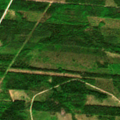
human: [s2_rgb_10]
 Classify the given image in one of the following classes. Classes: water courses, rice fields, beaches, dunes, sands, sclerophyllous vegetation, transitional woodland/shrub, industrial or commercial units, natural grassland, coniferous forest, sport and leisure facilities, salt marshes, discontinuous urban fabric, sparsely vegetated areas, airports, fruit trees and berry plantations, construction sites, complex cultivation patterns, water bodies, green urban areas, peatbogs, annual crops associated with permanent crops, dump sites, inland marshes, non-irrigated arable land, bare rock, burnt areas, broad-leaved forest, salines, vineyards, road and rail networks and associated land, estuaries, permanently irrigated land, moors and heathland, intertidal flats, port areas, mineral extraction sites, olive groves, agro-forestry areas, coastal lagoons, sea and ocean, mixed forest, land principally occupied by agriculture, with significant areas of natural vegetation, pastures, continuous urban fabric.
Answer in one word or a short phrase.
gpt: coniferous forest, mixed forest, transitional woodland/shrub